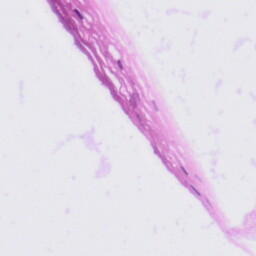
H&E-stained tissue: Tonsil